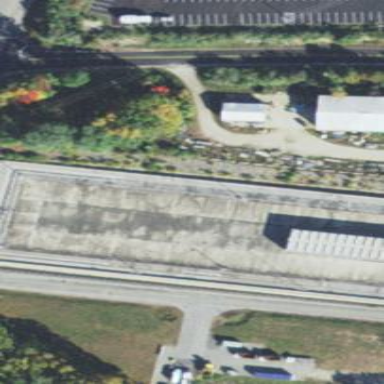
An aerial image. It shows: Chain link fence.